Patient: sex M, age 48
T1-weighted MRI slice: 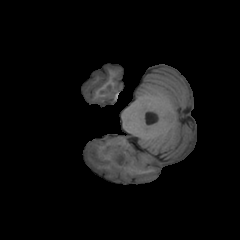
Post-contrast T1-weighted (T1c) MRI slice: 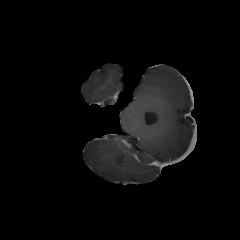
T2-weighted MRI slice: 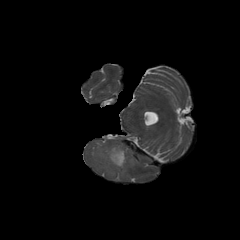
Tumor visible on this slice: yes
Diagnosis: Oligodendroglioma, IDH-mutant, 1p/19q-codeleted
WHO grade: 2